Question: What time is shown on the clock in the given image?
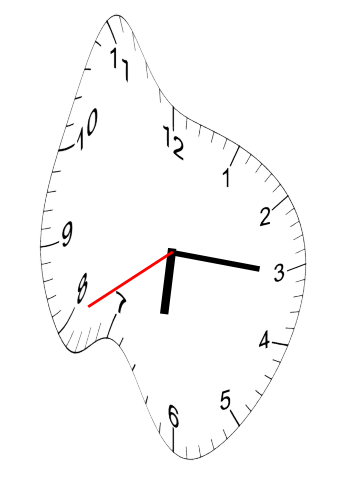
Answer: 06:15:40